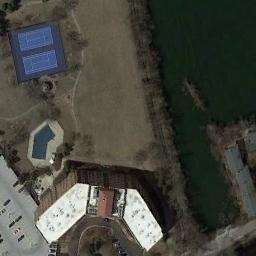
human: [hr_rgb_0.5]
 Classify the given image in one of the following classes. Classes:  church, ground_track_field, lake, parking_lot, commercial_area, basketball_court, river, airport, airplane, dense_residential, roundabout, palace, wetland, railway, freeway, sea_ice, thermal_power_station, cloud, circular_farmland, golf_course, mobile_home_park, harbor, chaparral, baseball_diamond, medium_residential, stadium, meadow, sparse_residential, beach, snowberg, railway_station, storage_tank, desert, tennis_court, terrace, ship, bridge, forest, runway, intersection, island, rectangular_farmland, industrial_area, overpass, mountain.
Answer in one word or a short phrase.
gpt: tennis_court